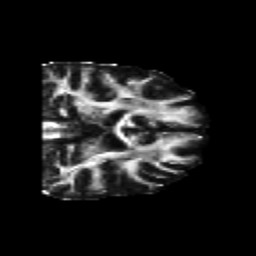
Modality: FA
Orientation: coronal
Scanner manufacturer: siemens
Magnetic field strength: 3 T
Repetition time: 6.8 s
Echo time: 0.093 s